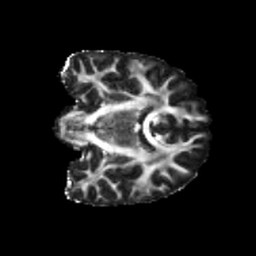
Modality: FA
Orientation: coronal
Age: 29
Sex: male
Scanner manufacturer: siemens
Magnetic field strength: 3 T
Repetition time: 3.23 s
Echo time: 0.0892 s